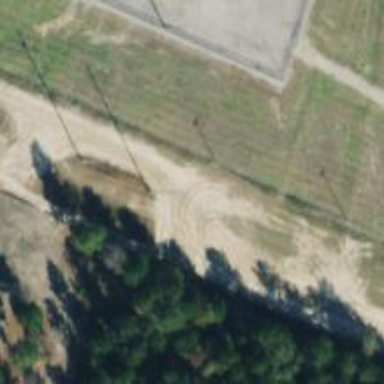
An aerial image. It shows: Power pole.